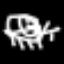
Label: chair